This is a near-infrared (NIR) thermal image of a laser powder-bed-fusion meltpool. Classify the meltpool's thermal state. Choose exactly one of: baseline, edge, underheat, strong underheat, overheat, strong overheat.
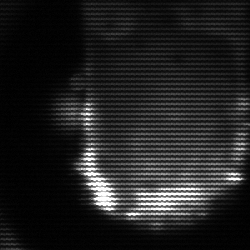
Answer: baseline